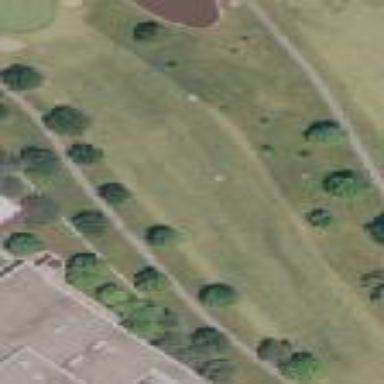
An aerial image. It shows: Golf fairway surrounded by grass.